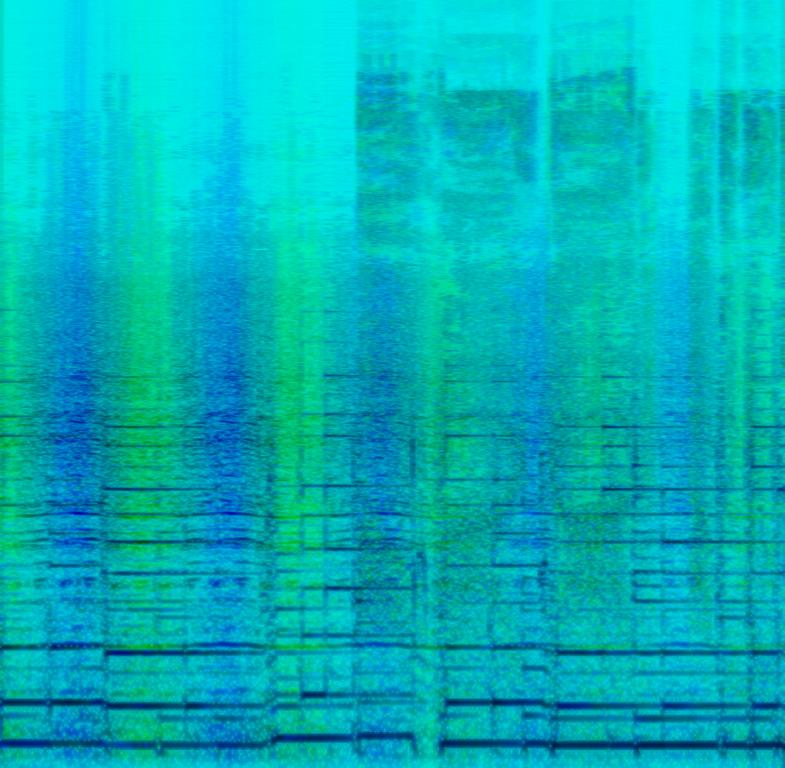
This song is an alternative rock song which features a male vocalist whispering the lyrics. The guitarist plays arpeggios of the chords while there is a screeching distorted sound in the background.